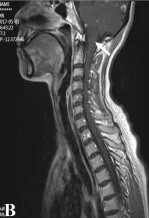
Magnetic resonance imagings of the brain and spinal cord. (A, B) Medulla oblongata lesions at the first attack.
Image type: radiology (mri)